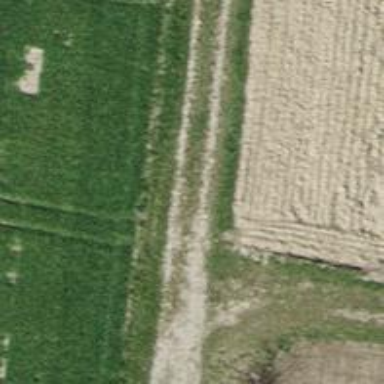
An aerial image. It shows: Grass track with grade3 track type.